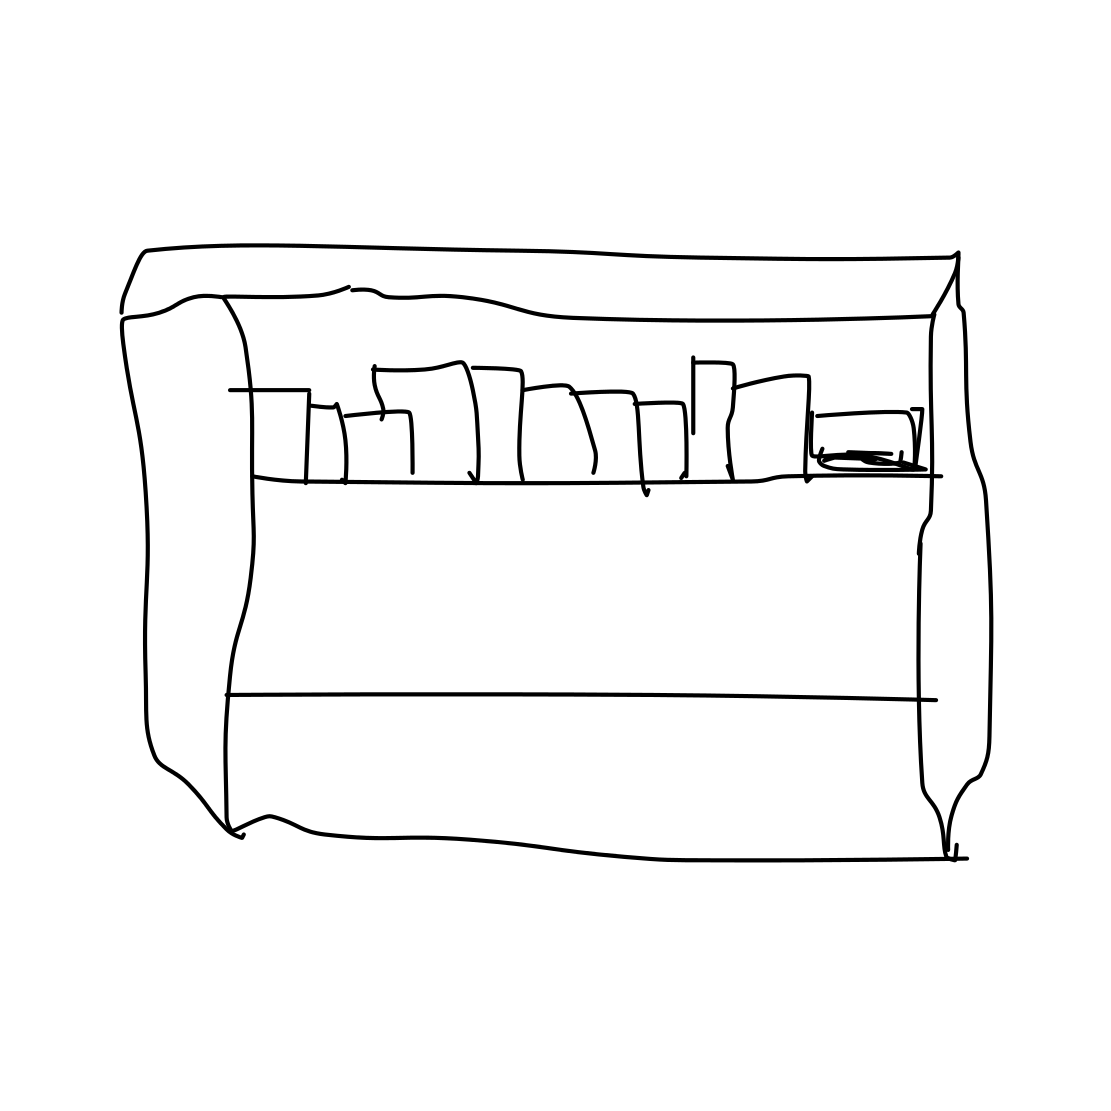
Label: bookshelf